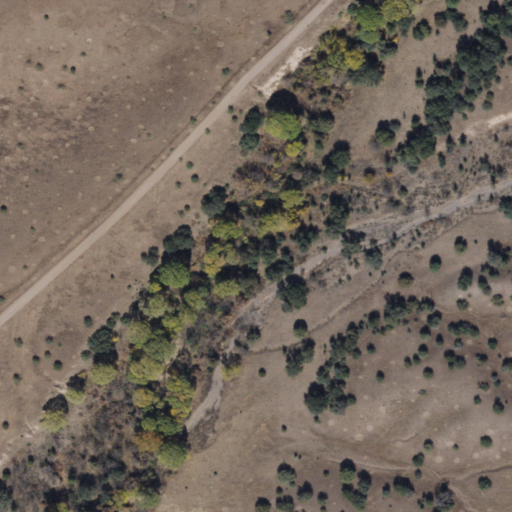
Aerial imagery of valley in Arizona named Big Dry Canyon containing shrub, woody wetlands, and grassland